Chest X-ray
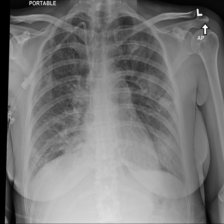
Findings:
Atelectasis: negative
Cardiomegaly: negative
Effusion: negative
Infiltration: positive
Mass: negative
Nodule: negative
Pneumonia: negative
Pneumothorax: negative
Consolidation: negative
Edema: negative
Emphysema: negative
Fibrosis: negative
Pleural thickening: negative
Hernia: negative